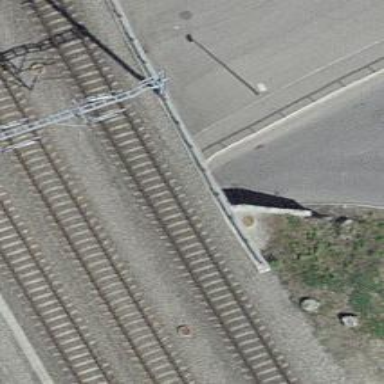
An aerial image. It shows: Sidewalk with asphalt surface. The sidewalk is part of road that goes through tunnel.